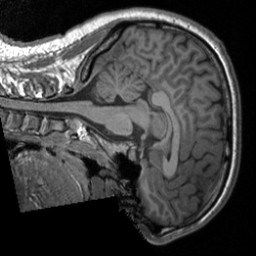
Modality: T1w
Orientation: sagittal
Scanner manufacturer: siemens
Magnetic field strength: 3 T
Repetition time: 1.9 s
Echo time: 0.00226 s